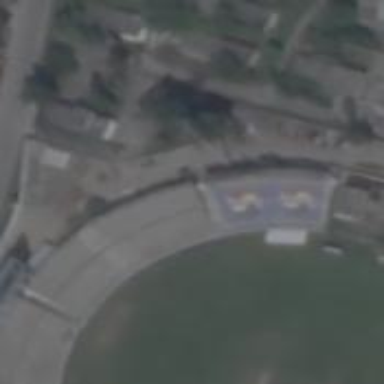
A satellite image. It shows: Stadium.